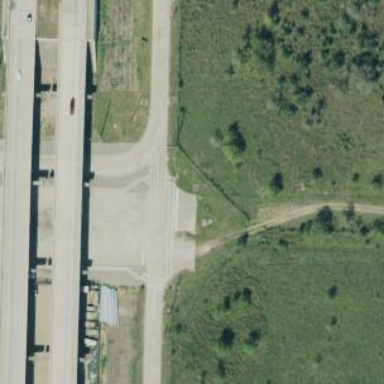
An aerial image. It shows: Tertiary road with frontage road along it.